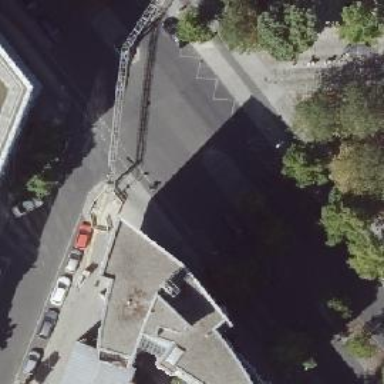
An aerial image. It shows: Asphalt footway with unmarked crossing.